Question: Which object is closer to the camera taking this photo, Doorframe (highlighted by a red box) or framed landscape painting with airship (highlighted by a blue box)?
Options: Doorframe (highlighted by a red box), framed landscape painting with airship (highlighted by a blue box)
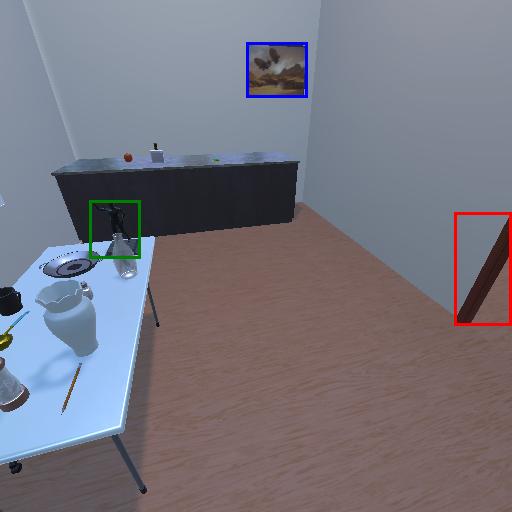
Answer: Doorframe (highlighted by a red box)